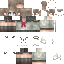
A female human skin with medium skin, wearing brown long hair dressed in a blue suit and brown skirt, featuring a closed mouth.